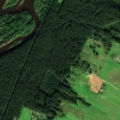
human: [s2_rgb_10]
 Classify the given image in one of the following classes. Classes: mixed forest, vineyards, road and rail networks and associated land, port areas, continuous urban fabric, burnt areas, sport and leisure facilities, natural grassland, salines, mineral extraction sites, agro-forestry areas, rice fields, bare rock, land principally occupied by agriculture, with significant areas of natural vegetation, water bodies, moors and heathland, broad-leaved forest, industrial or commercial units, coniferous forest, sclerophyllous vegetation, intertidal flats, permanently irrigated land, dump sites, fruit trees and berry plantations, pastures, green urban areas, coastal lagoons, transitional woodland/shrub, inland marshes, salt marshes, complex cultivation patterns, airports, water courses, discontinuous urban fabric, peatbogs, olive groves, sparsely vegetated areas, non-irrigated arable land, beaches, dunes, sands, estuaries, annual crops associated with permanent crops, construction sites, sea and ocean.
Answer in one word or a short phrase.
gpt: complex cultivation patterns, coniferous forest, water courses